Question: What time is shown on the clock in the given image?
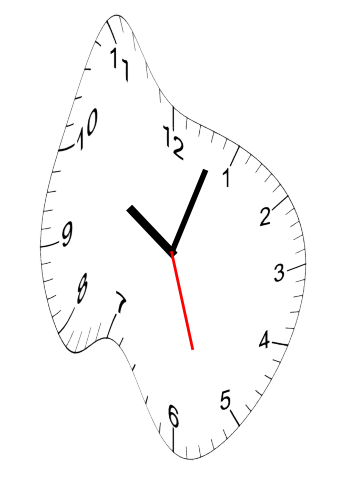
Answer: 10:03:27